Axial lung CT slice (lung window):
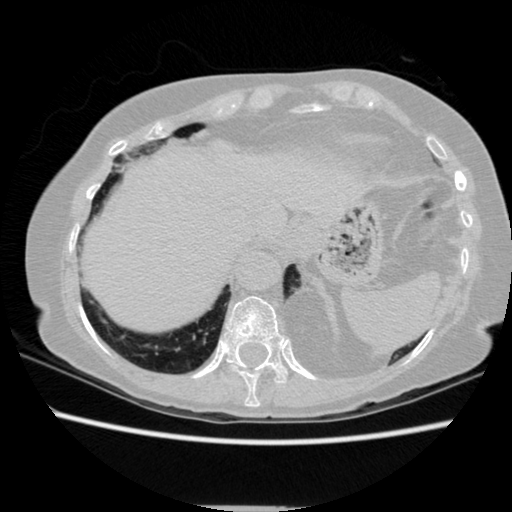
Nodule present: no